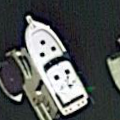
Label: civil